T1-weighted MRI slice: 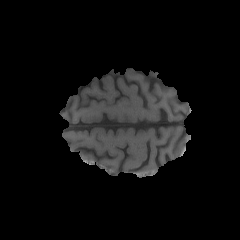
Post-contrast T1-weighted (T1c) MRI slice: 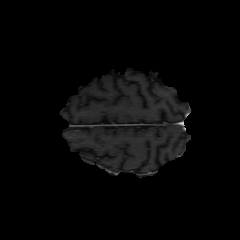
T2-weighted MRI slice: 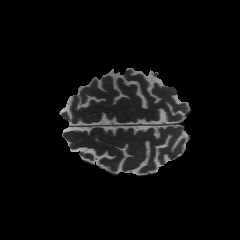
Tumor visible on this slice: no